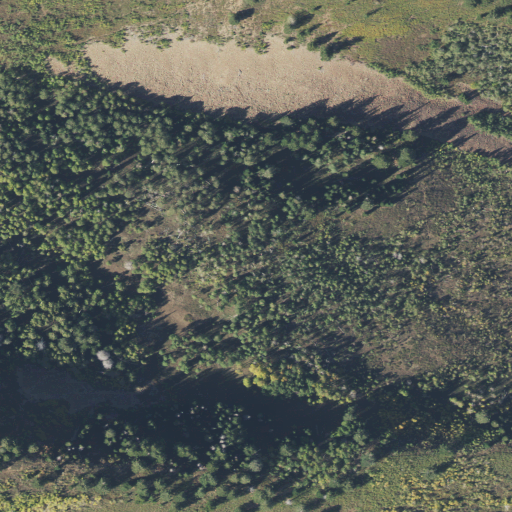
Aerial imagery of depression(s) in Utah named Second Hole containing deciduous forest, evergreen forest, shrub, and mixed forest